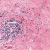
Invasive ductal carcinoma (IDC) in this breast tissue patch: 1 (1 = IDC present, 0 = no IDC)